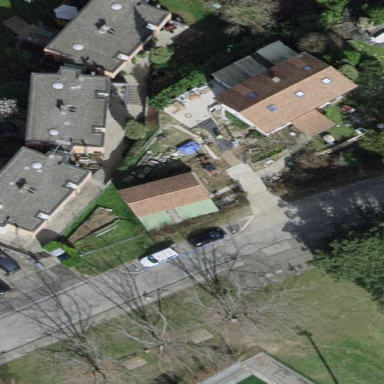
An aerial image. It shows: Garden surrounded by fence.